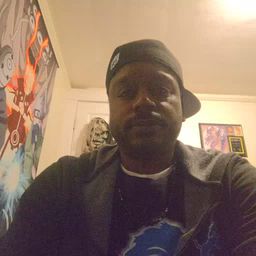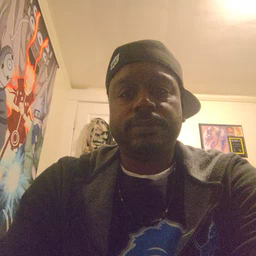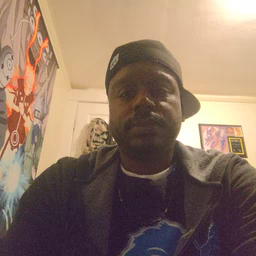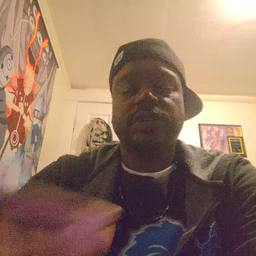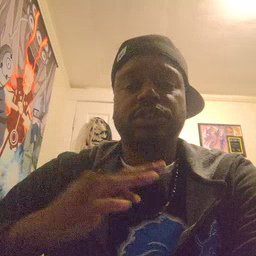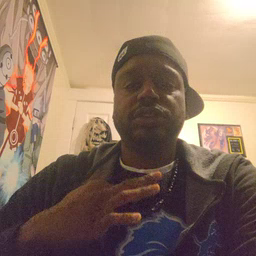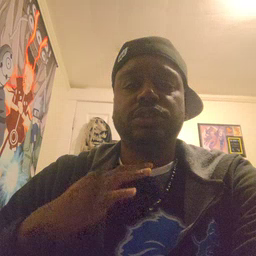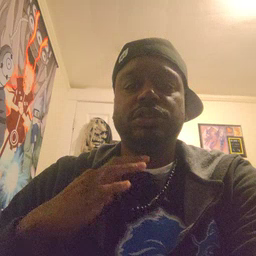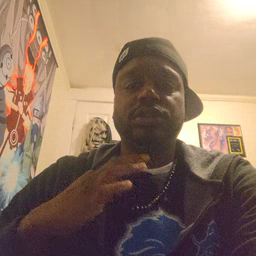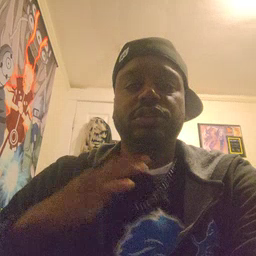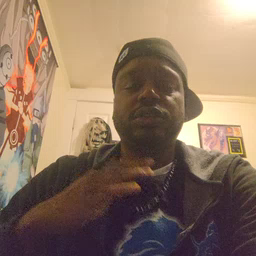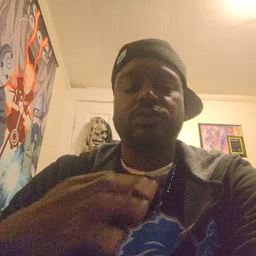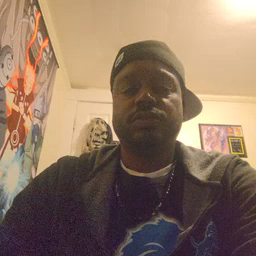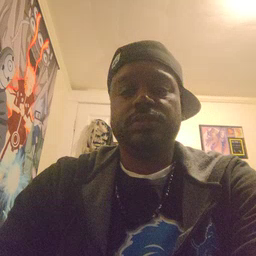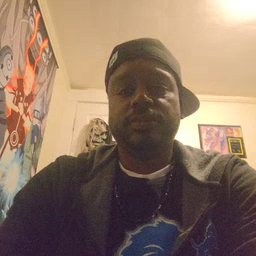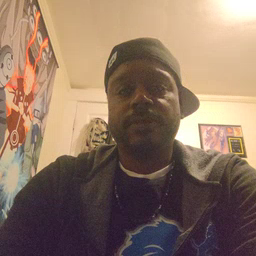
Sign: shirt